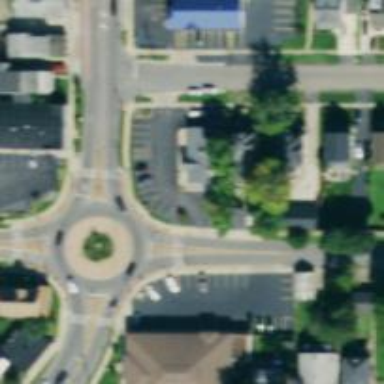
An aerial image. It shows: Roundabout on primary highway.